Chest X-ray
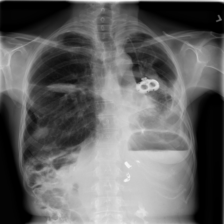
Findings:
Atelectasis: negative
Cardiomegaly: negative
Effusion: negative
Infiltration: negative
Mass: positive
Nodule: positive
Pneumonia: negative
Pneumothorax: negative
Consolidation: negative
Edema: negative
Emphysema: negative
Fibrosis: negative
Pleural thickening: negative
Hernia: negative